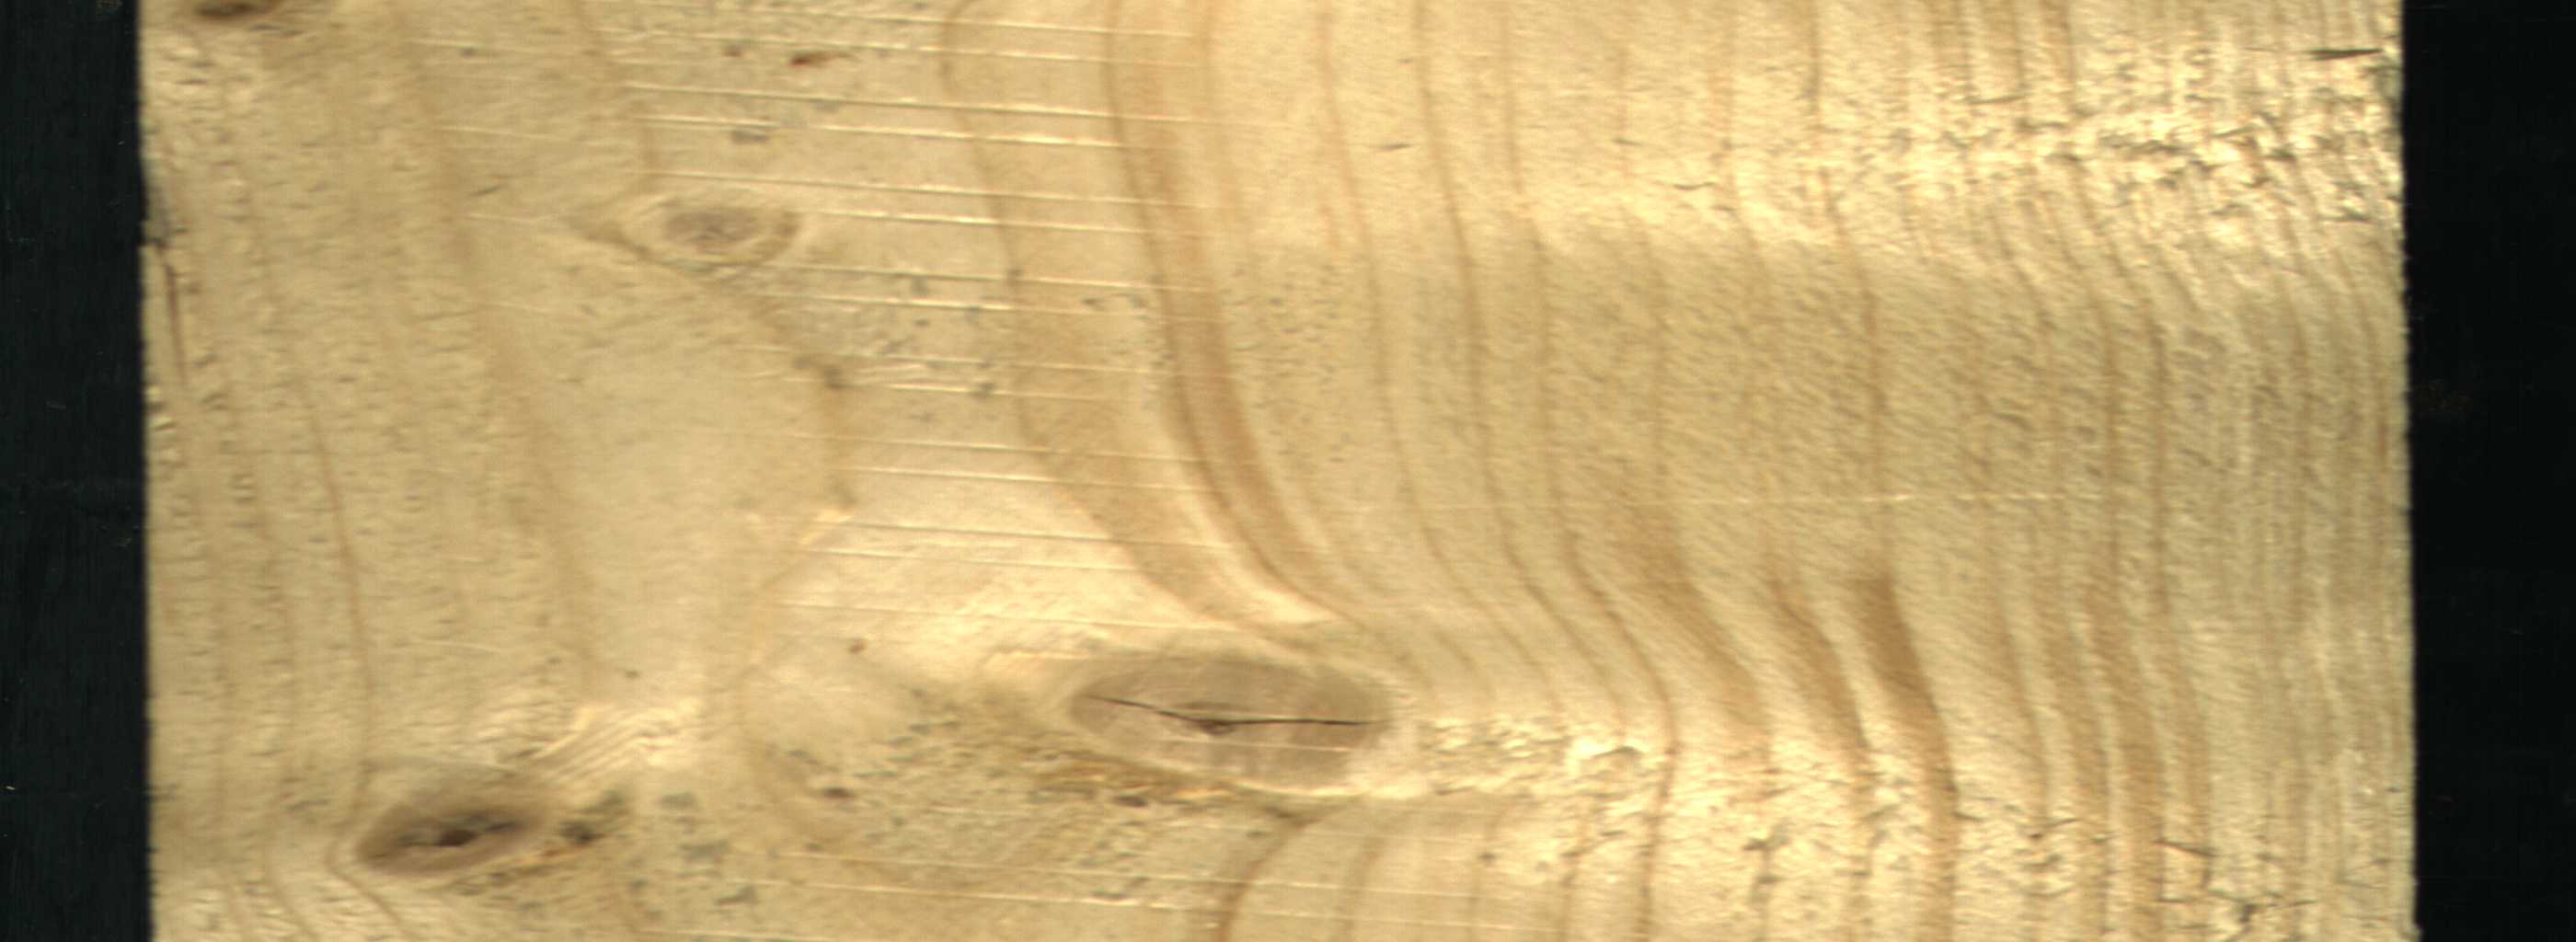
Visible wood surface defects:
knot_with_crack
Live_Knot
Live_Knot
Live_Knot